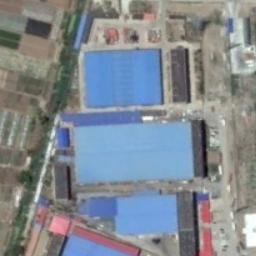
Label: industrial_area